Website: bh-photo
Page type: gifting
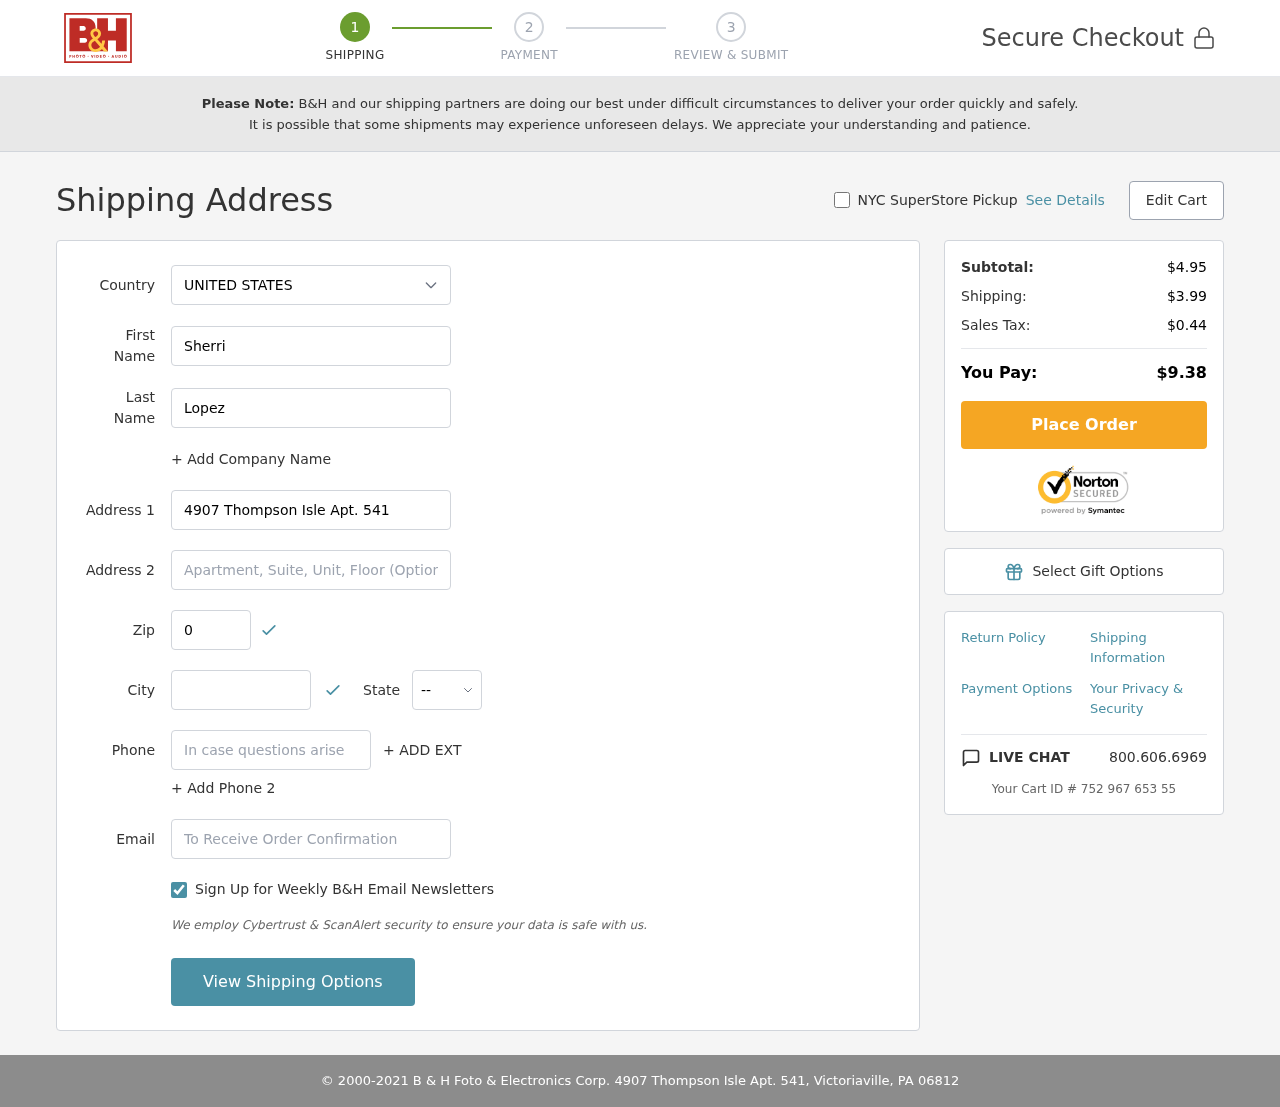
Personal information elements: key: PII_CITY
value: Victoriaville
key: PII_COUNTRY
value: United States
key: PII_EMAIL
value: sherri.lopez@yahoo.com
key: PII_FIRSTNAME
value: Sherri
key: PII_LASTNAME
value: Lopez
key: PII_PHONE
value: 3277244952
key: PII_POSTCODE
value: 06812
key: PII_STATE_ABBR
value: PA
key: PII_STREET
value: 4907 Thompson Isle Apt. 541
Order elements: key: ORDER_SUBTOTAL
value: $4.95
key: ORDER_SHIPPING_COST
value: $3.99
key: ORDER_TAX
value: $0.44
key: ORDER_TOTAL
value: $9.38
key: ORDER_ID
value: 752 967 653 55